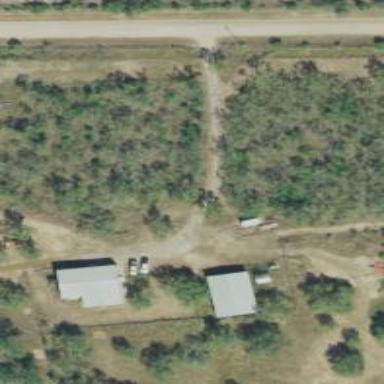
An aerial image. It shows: Driveway leading to service road.